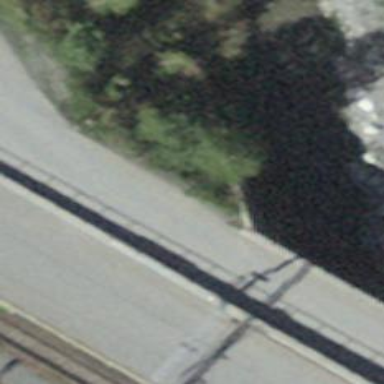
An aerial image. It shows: Retaining wall.